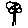
Label: flower